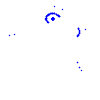
Particle: proton